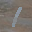
Label: 1